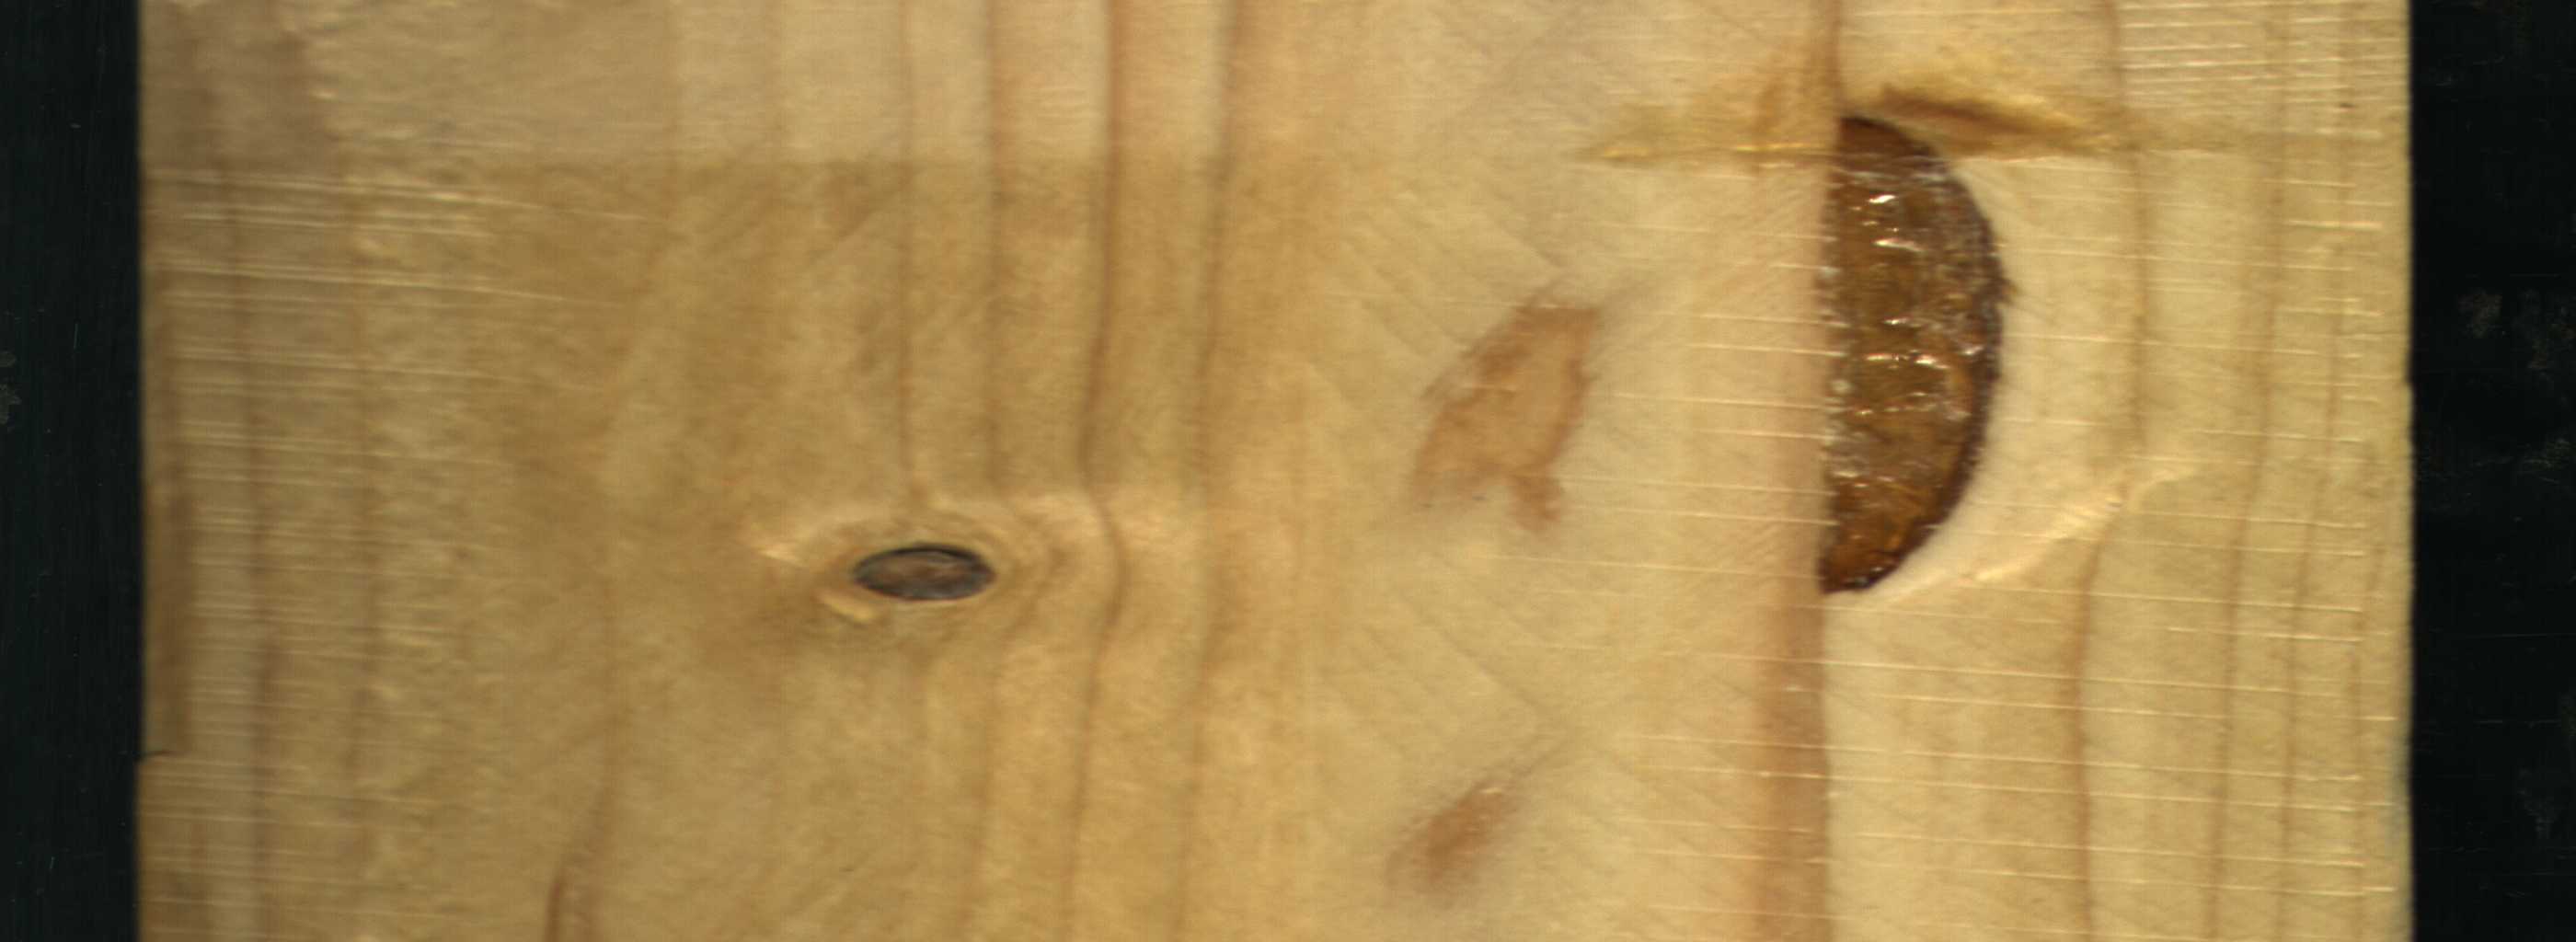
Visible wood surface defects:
resin
Dead_Knot